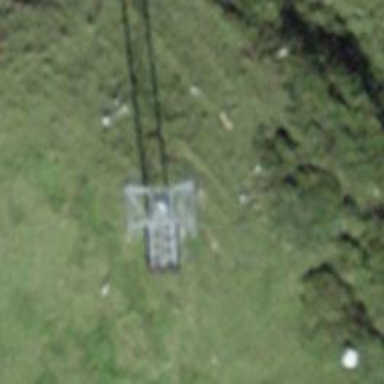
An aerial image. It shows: Pylon for aerialway.